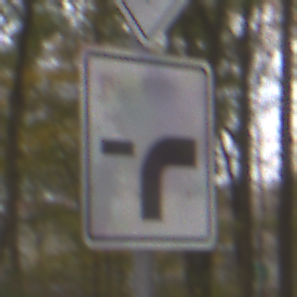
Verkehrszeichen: VerlaufVorfahrtsstrasse9
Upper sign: Vorfahrtsstrasse
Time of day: Midday
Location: Outdoor (Nature)
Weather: Overcast
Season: NotSpecified
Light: Natural